Question: Hi when i using this code for convert timestamp to date. but i do not know when i enter the date now year timestamp for get time it print 1970 year.
can you help me?
this code i using :
'''
Date a = new Date(<PHONE>);
Date date = new Date();
SimpleDateFormat simpleDateFormat = new SimpleDateFormat("yyyy/MM/dd");
String d = simpleDateFormat.format(date);
'''
But:

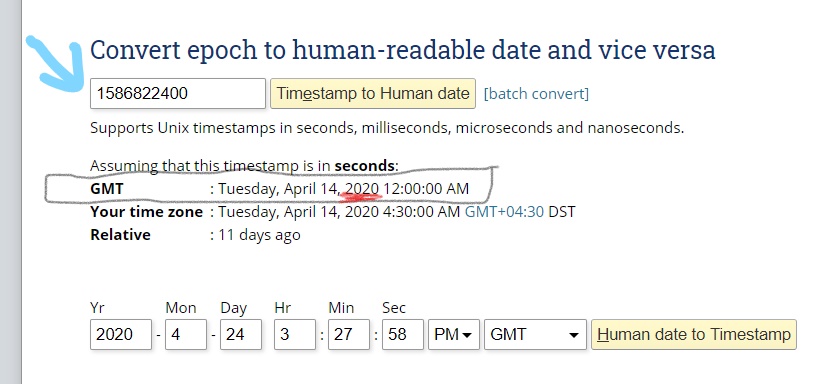
Answer: '''
Date date = new Date(1586822400L*1000L);
SimpleDateFormat simpleDateFormat = new SimpleDateFormat("yyyy/MM/dd");
String strDate = simpleDateFormat.format(date);
'''
you need to convert unix seconds to milliseconds seconds by multiply 1000L;